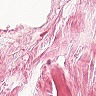
Metastatic tissue present: no